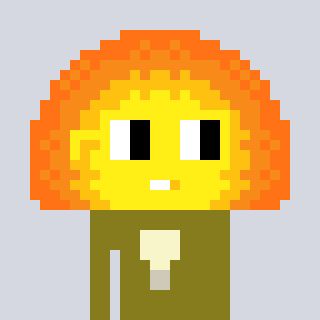
a pixel art character with square yellow glasses, a sunset-shaped head and a gunk-colored body on a cool background